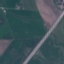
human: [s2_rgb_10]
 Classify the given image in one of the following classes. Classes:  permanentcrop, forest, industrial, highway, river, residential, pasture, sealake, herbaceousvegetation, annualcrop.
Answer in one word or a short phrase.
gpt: Highway